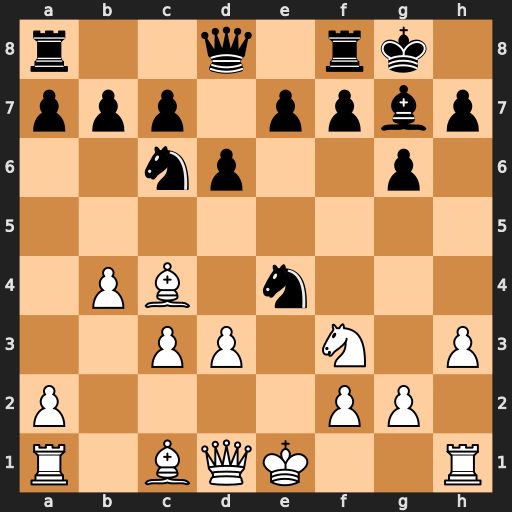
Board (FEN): r2q1rk1/ppp1ppbp/2np2p1/8/1PB1n3/2PP1N1P/P4PP1/R1BQK2R
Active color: w
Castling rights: KQ
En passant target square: -
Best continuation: dxe4 Bxc3+ Bd2 Bxa1 Qxa1